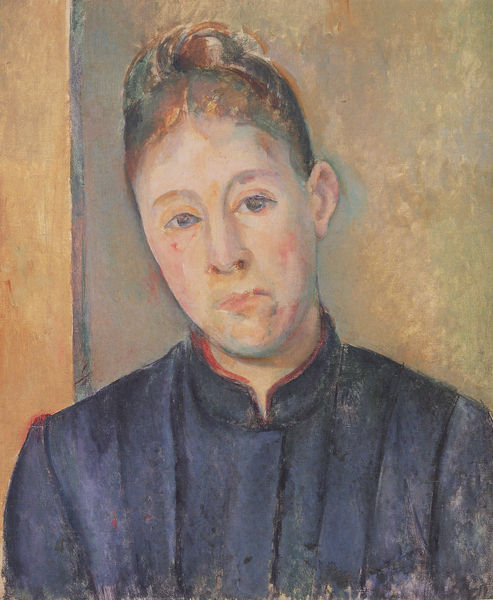
Titel: Portrait de Madame Cézanne
Künstler: Paul Cézanne
Standort: Aix-en-Provence
Institution: Musée Granet
Schlagwörter: blau, dunkel, gemälde, haut, kopf, cezanne, gelb, impressionismus, mädchen, ocker, braun, degas, frankreich, frau, frisur, grau, haar, hell, hintergrund, kleid, licht, mund, nase, ohr, orange, pastell, renoir, tür, zeichnung, zimmer, blick, dame, rot, beige, malerei, blond, hemd, jung, wand, augen, bluse, falten, gesicht, knoten, kragen, mensch, trauer, ärmel, bildnis, hals, portrait, porträt, öl, haare, mantel, augenbrauen, brustbild, frontal, kontrast, ohren, rouge, scheitel, schräg, traurig, dutt, magd, wangen, ecke, komplementär, pointilismus, lehnen, duktus, ernst, brauen, lichteinfall, hochsteckfrisur, geneigt, abbild, kante, mundwinkel, portait, stehkragen, kunst, öffnung, hochfrisur, skeptisch, brustansicht, wittwe, pickel, weint, betrübt, assymmetrie, blcik, assymetrie, modigliani, rötung, größer, deprimiert, ehefrau des künstlers, gewamdfalten, madame cezanne, mm cezanne, modersohn-becker